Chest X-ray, AP view. Patient: 40 years old, sex F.
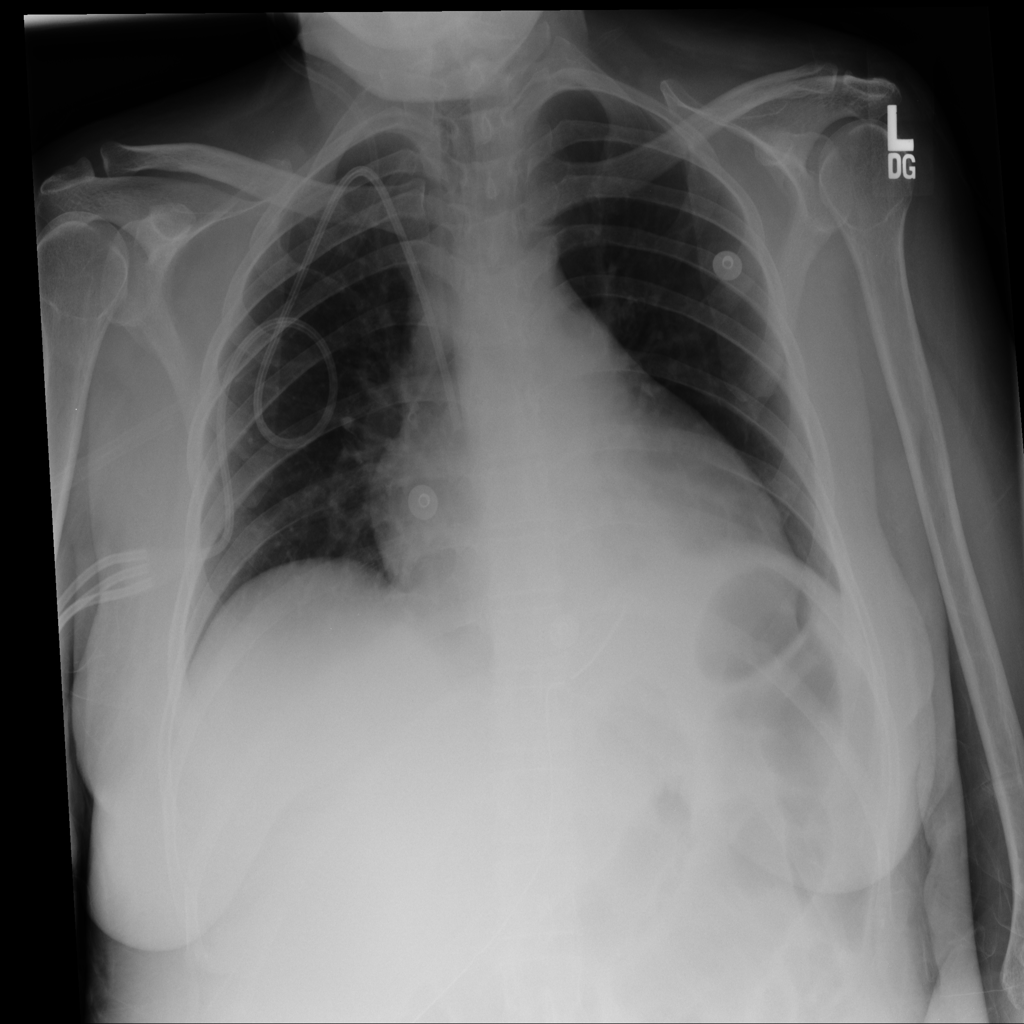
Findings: No Finding